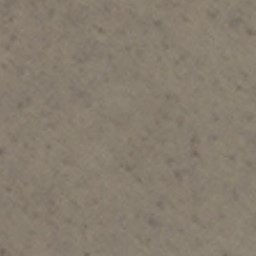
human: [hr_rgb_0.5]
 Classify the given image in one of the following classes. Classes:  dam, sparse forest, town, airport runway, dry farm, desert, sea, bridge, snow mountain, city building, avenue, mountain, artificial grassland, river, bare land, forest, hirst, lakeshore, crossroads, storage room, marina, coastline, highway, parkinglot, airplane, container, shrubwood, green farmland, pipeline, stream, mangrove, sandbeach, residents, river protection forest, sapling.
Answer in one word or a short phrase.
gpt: bare land